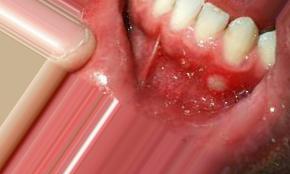
Condition: Mouth Ulcer